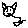
Label: cat